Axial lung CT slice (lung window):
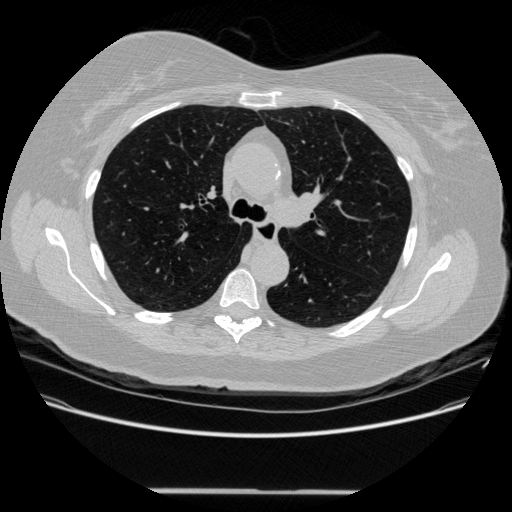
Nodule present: no